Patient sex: M
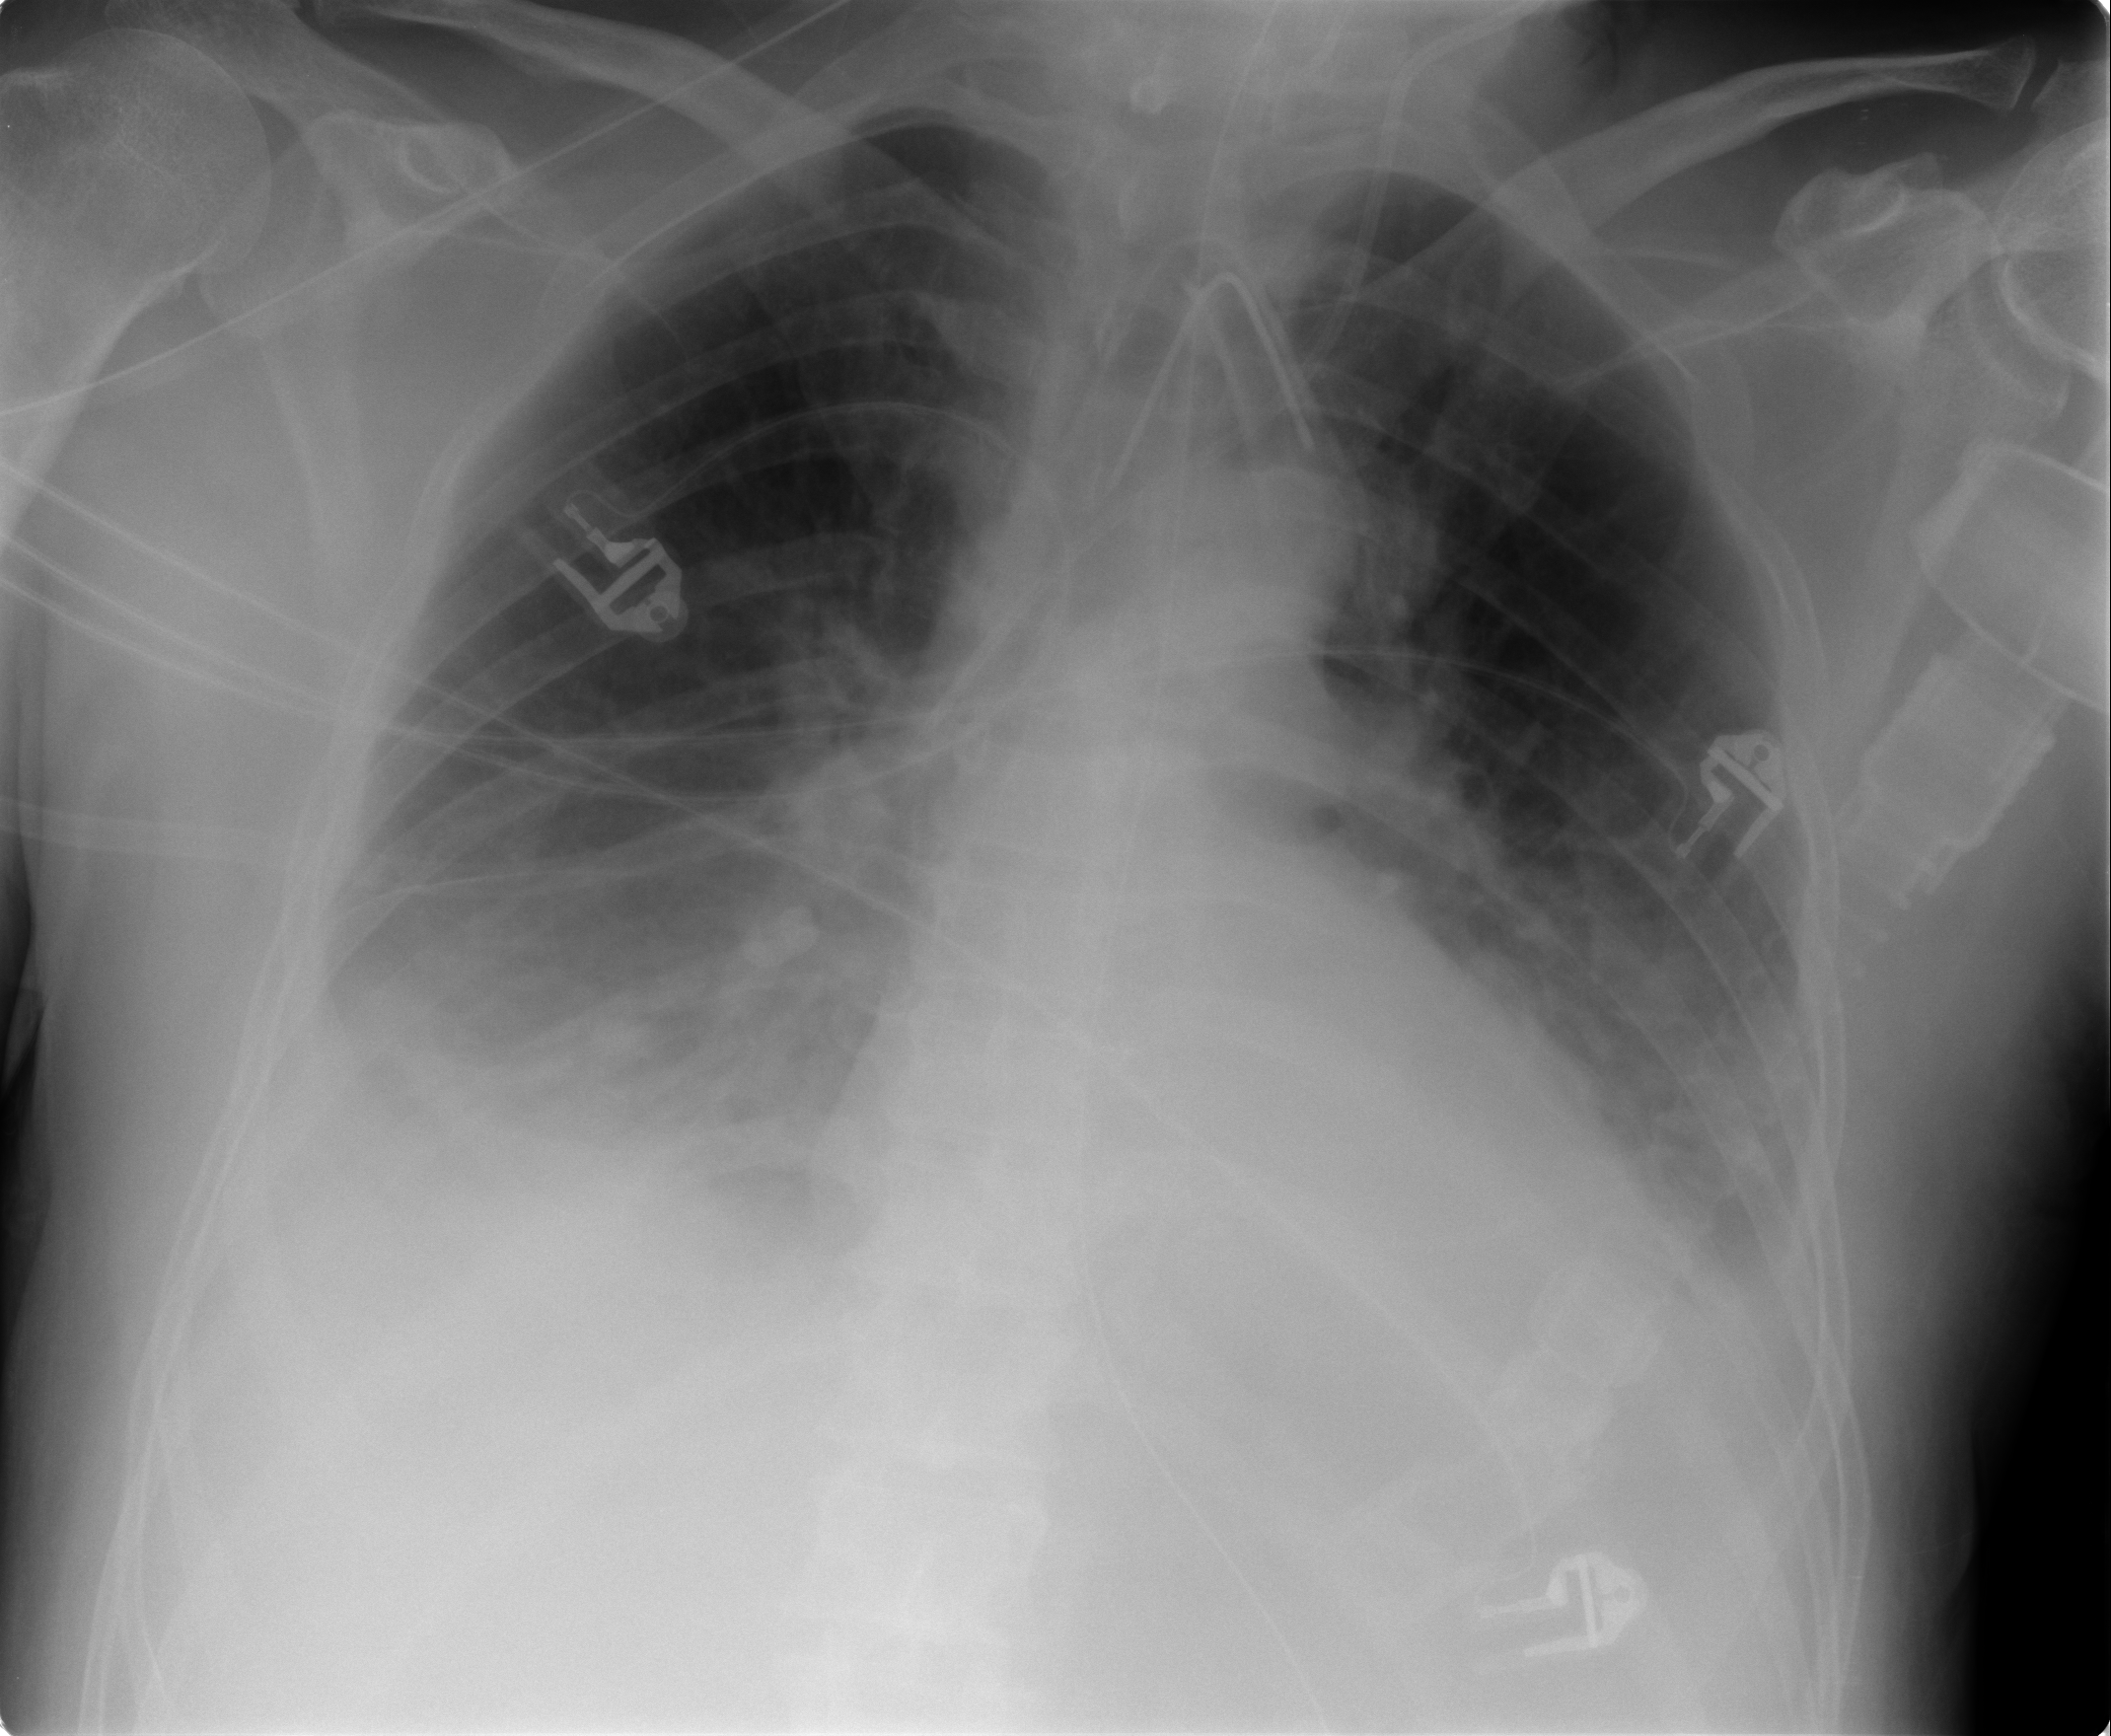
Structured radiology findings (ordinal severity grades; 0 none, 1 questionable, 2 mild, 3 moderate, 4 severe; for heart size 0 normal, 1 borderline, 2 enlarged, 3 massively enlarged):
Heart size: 2
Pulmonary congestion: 2
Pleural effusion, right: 3
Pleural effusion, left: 2
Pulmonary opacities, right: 2
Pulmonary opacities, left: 1
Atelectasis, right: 2
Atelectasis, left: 2